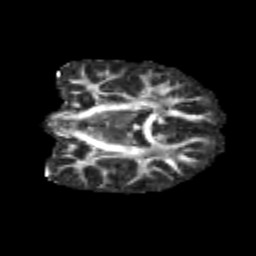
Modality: FA
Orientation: coronal
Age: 11
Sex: male
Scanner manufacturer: siemens
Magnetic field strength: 3 T
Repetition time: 3.8 s
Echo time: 0.07 s